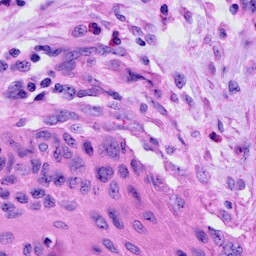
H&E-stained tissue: Cervix